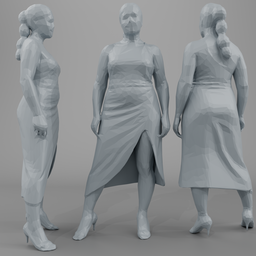
Label: people